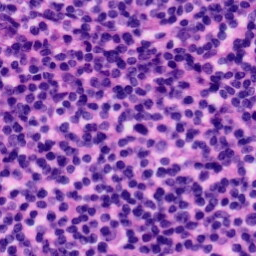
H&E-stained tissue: Tonsil